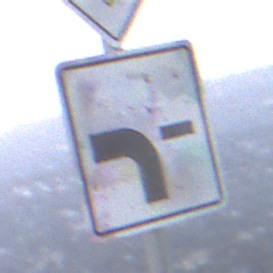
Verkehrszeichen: VerlaufVorfahrtsstrasse6
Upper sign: Vorfahrtsstrasse
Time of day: SunriseSunset
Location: Outdoor (Suburban)
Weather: Clear
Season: NotSpecified
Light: Natural